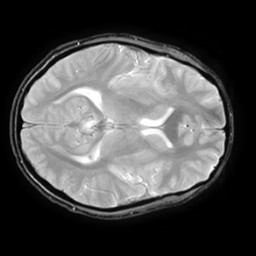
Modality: T2starw
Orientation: axial
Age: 24
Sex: male
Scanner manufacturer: ge
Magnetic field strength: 3 T
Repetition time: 0.65 s
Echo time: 0.02 s